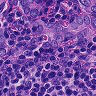
Metastatic tissue present: yes